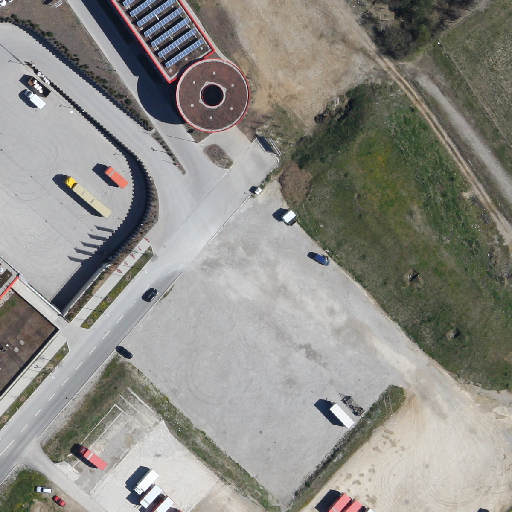
Referring expression: light-duty vehicle